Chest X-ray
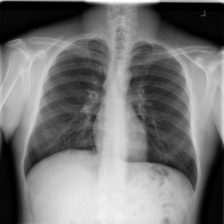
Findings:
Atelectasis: negative
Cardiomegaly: negative
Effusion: negative
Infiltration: negative
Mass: negative
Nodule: negative
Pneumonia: negative
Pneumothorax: negative
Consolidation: negative
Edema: negative
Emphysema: negative
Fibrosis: negative
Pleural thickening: negative
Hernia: negative